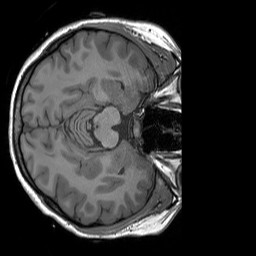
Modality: T1w
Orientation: axial
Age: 23
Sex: female
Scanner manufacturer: siemens
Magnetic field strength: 3 T
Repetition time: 1.9 s
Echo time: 0.00252 s